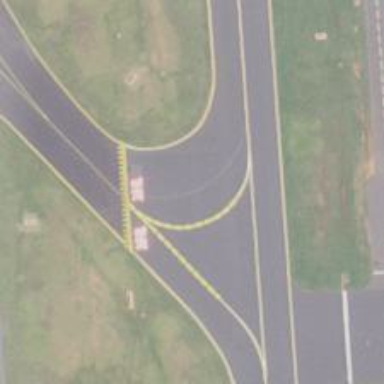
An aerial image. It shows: Image of taxiway at airport.